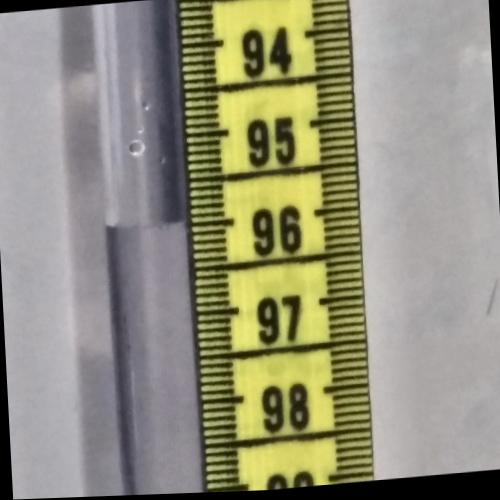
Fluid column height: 96.0 cm